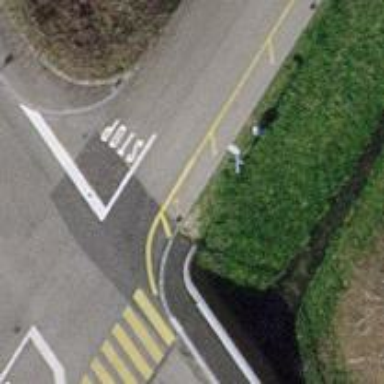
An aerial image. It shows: Asphalt sidewalk.